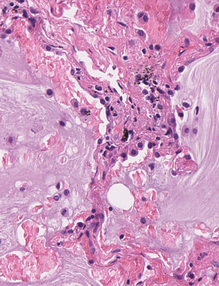
Tumor epithelial tissue: no
Tumor-associated stroma tissue: no
Normal tissue: yes